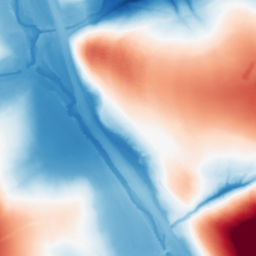
Category: morphological
Decomposition family: morphological
Decomposition parameters: operation: average
size: 100
Upsampling method: cubic_mitchell
Upsampling parameters: scale: 4
Upsampling scale: 4